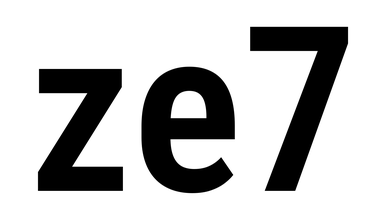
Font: Roboto_Condensed_SemiBold